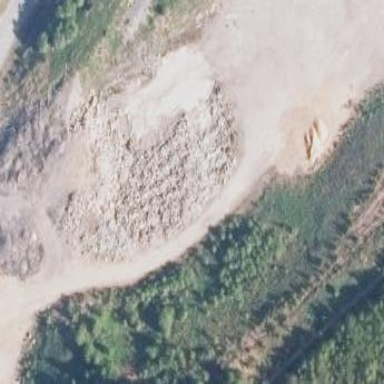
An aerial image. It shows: Quarry area.